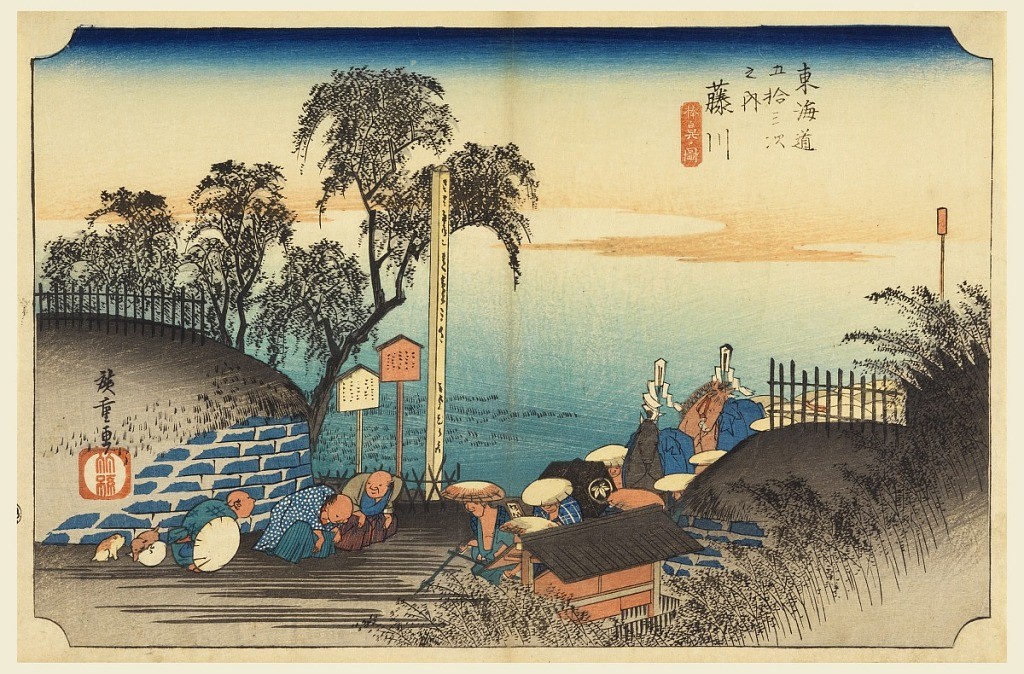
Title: Fujikawa, Approach of a Nobleman, in The Fifty-Three Stations of the Tokaido Road (Tokaido Gojusan Tsugi-no Uchi)
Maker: Ando Hiroshige, Japanese, 1797–1858
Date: ca. 1834
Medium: Woodblock print (ukiyo-e) on mulberry paper (washi), ink with color
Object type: Print
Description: Villagers bowing down as head of daimyo procession reaches the entrance of village. On either side of road, walled bank with trees and bamboos. Lower center, rice fields.